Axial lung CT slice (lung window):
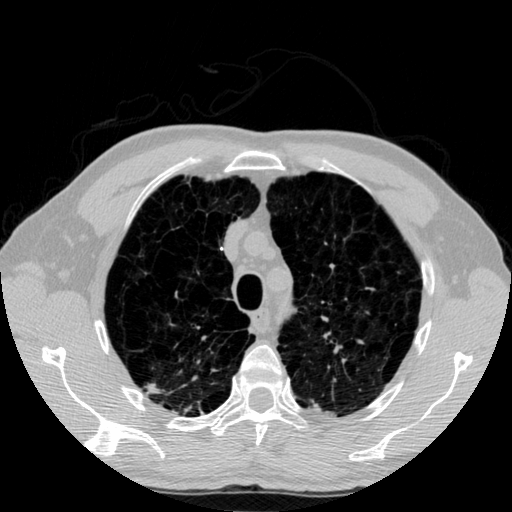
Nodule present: no